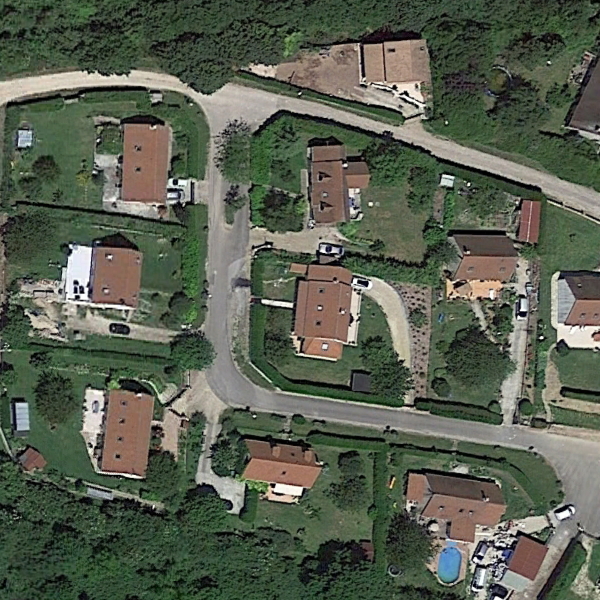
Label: MediumResidential